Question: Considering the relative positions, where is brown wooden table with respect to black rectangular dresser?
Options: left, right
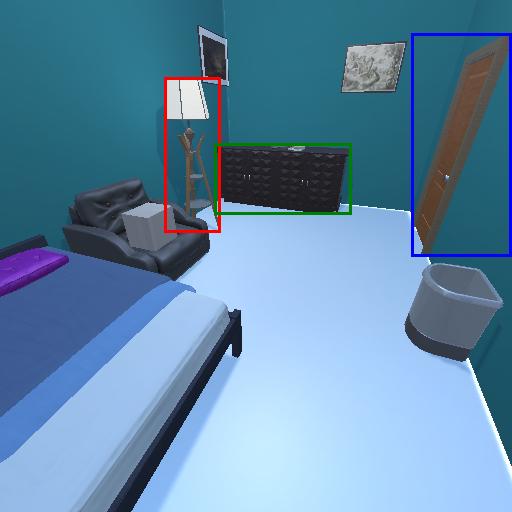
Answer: left